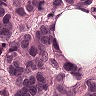
Metastatic tissue present: yes